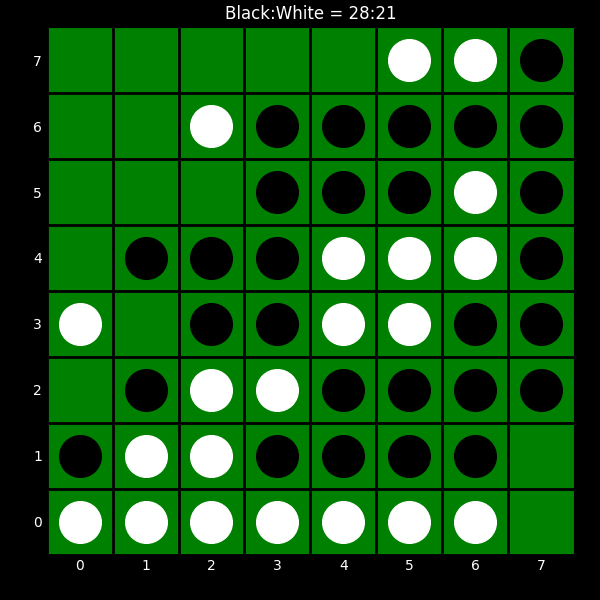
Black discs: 28
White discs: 21